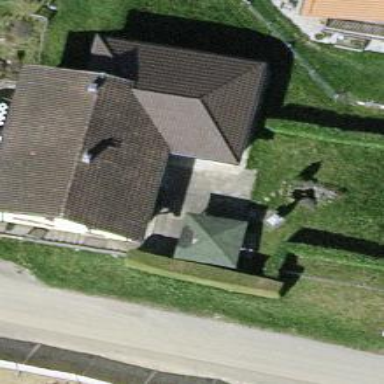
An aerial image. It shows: Detached building with gabled roof.